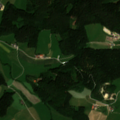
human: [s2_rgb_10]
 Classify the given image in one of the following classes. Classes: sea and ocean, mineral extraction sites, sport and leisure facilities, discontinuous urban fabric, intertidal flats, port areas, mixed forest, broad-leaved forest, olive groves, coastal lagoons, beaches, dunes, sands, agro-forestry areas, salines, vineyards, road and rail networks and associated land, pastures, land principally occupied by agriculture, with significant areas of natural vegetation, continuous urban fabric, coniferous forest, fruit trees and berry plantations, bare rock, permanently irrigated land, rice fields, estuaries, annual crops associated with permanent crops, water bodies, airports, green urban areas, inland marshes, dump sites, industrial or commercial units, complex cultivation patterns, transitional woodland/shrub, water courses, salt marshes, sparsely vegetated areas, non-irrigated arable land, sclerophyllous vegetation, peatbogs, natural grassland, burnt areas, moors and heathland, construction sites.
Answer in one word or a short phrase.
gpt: pastures, complex cultivation patterns, coniferous forest, mixed forest